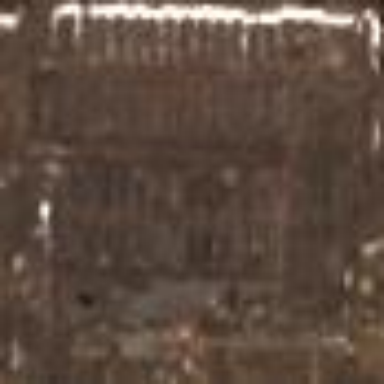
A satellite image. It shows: Industrial area with wall barrier. This industrial zone is home to slaughterhouse.